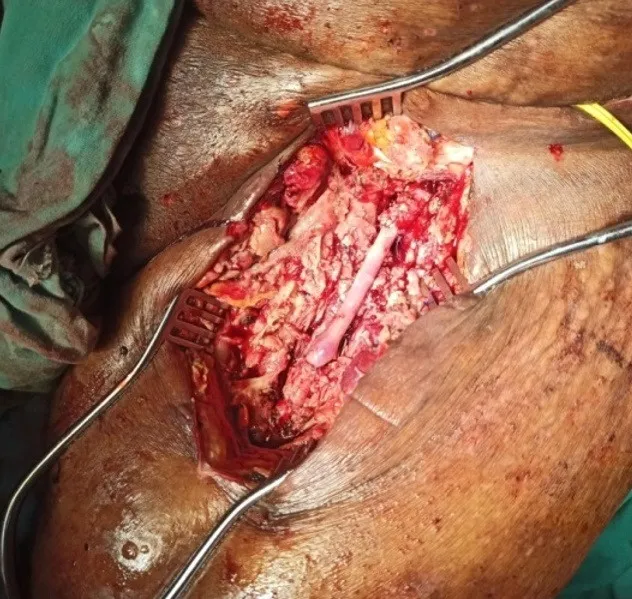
Operative images of the left superficial femoral artery reconstructed with an interposition vein graft after discontinuing the arteriovenous fistula.
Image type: medical_photograph (other_medical_photograph)